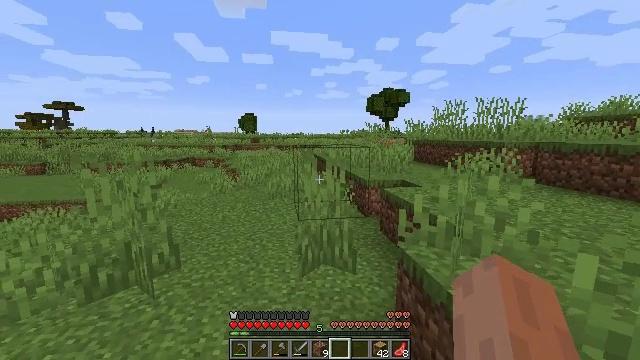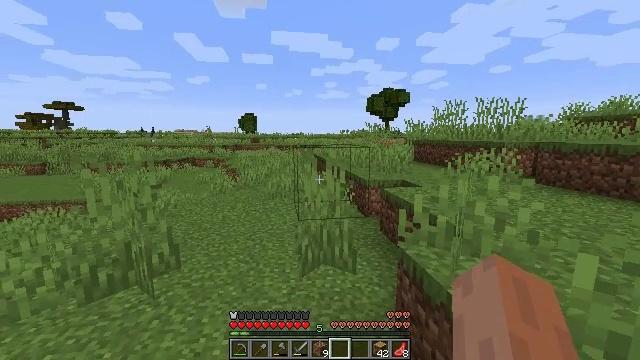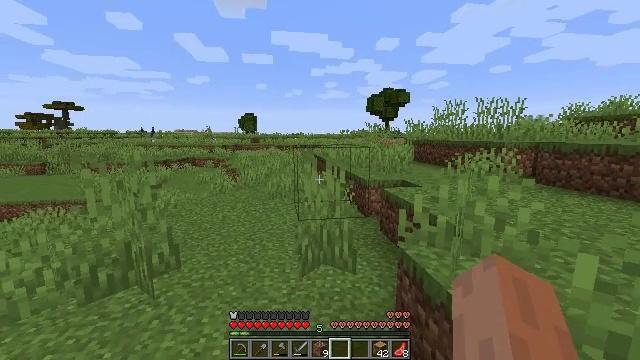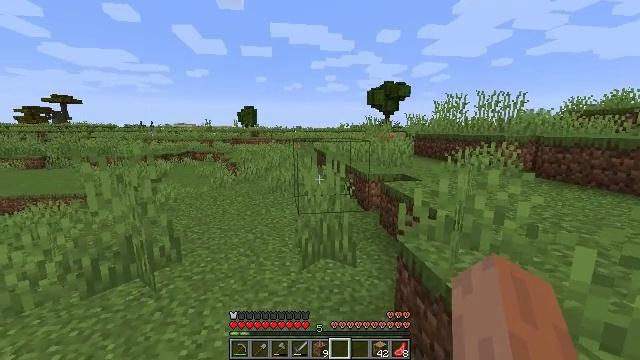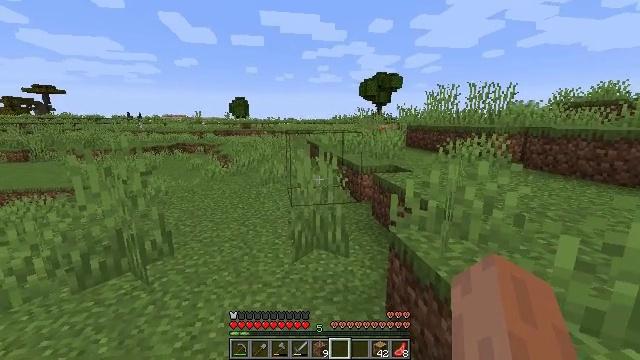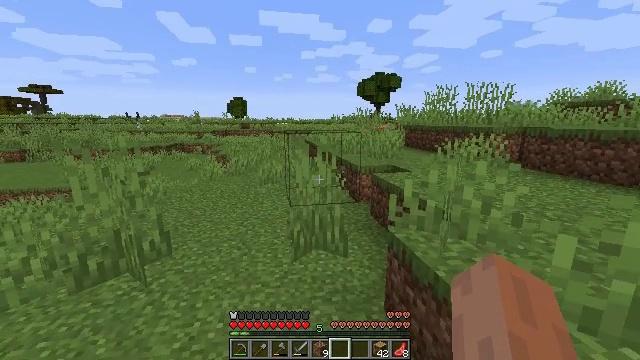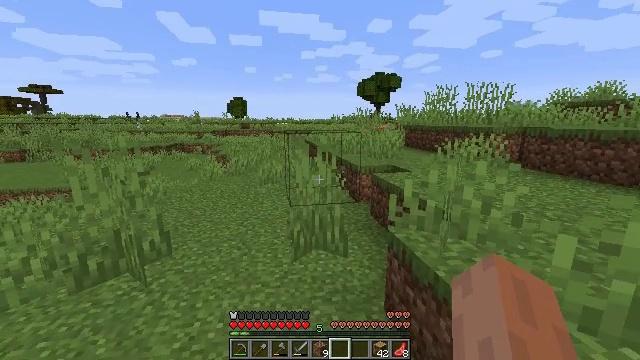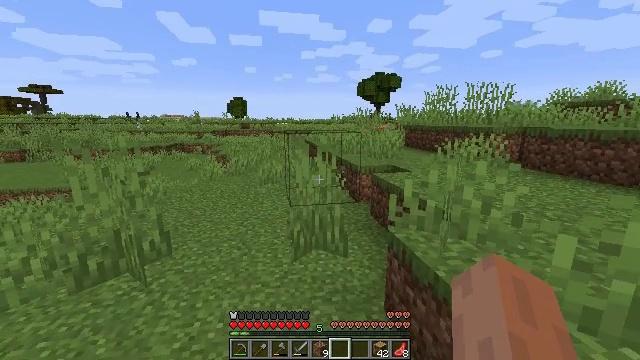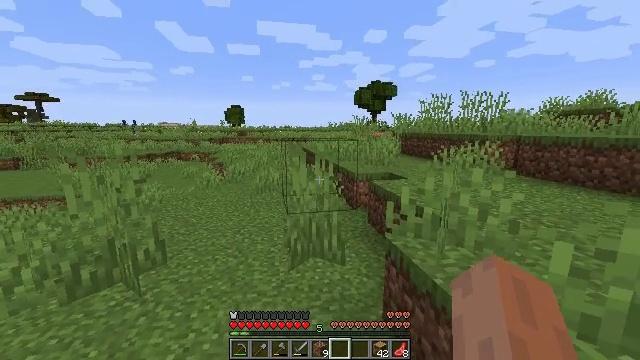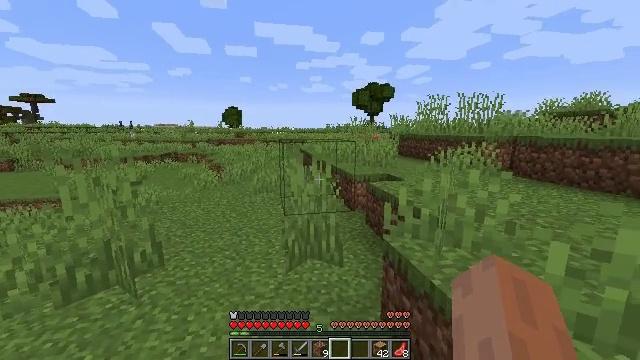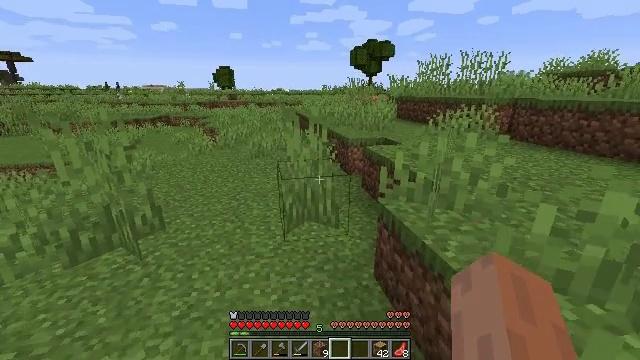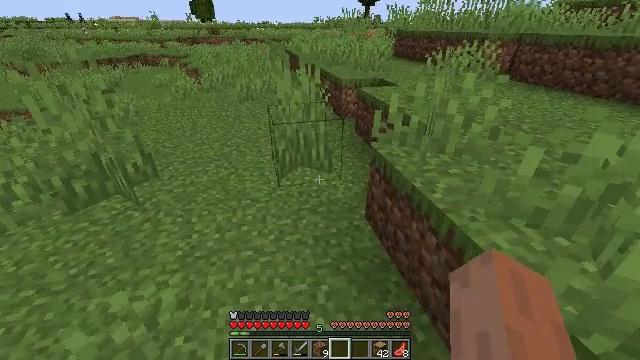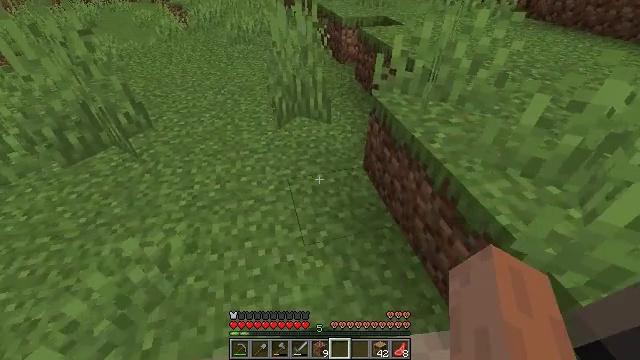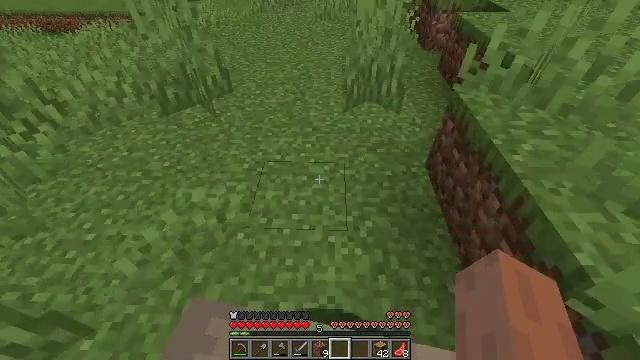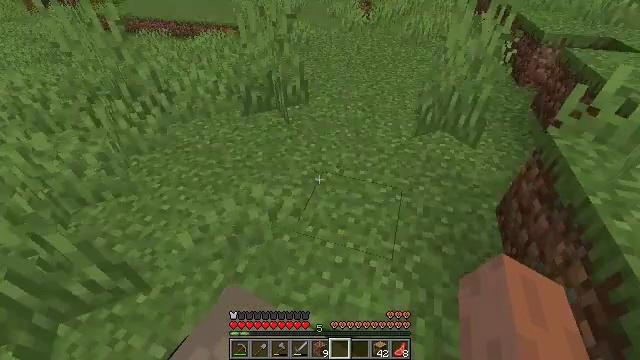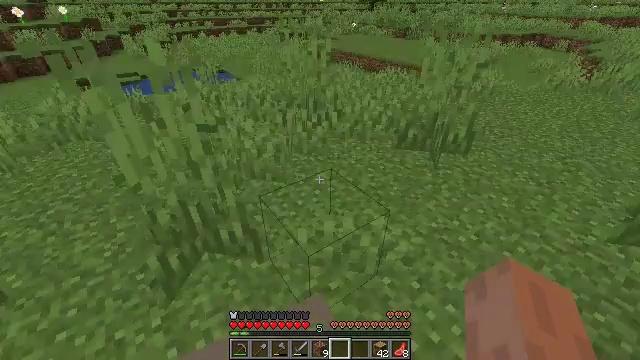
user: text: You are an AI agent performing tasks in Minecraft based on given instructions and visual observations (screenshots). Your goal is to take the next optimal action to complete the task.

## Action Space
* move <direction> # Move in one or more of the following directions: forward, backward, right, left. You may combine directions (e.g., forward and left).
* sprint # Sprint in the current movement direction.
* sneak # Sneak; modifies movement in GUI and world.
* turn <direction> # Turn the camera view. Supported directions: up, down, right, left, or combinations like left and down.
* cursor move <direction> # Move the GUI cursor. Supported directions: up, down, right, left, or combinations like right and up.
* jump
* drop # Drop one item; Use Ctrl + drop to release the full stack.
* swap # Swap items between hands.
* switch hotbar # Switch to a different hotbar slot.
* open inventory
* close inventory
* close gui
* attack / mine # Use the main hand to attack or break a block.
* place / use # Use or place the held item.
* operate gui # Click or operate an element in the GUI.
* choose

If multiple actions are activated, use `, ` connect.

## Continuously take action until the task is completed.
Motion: motion action
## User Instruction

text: Break the coarse dirt block.
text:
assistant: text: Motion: no_op
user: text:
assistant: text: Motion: no_op
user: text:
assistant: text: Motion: turn down
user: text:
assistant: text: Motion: turn right and down
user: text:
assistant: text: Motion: no_op
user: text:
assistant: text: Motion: no_op
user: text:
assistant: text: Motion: no_op
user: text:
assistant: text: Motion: turn up
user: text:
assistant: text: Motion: no_op
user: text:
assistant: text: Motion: turn right and down
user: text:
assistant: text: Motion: turn right and down
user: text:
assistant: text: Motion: turn left and down
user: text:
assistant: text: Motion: turn left and down
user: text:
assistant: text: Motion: turn left and up
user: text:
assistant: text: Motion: turn left and up
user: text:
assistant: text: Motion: turn left and up
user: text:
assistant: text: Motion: turn left and up
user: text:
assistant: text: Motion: turn right and up
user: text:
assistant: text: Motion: no_op
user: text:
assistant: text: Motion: no_op
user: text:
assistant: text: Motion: no_op
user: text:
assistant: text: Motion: turn right and down
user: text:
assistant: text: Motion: turn left and down
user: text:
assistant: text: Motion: turn left and down
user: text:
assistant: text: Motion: turn left and down
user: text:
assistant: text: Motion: turn left
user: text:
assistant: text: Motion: turn left and up
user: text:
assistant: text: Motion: turn right and up
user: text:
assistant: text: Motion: turn right and up
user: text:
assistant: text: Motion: no_op